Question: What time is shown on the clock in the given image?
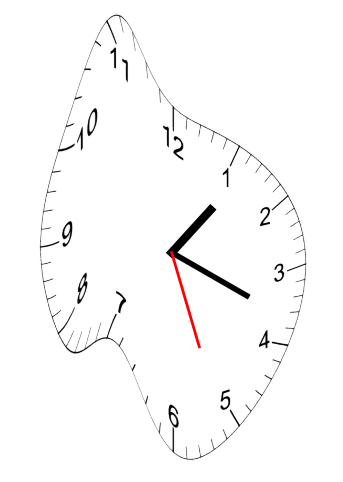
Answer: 01:18:26